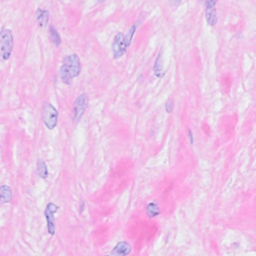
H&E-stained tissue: Breast